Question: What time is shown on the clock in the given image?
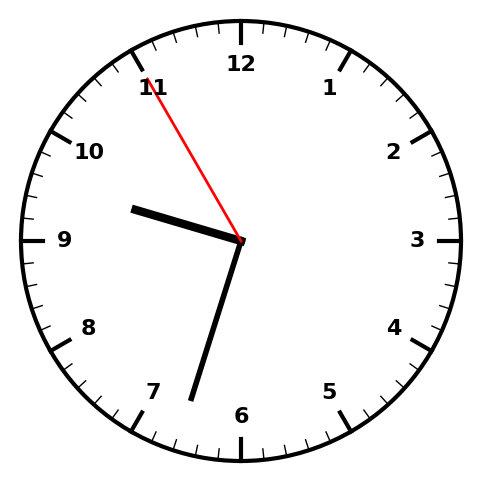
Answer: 09:32:55